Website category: phone
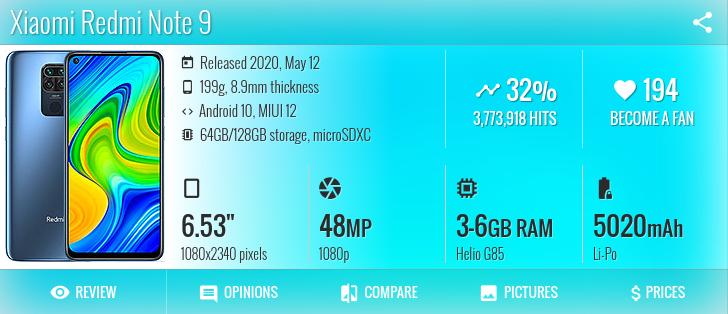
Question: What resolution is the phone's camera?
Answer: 1080p

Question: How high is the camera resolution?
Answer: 1080p

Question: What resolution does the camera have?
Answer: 1080p

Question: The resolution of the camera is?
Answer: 1080p

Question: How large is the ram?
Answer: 3-6 GB RAM

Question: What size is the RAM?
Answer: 3-6 GB RAM

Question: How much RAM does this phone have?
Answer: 3-6 GB RAM

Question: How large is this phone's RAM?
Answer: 3-6 GB RAM

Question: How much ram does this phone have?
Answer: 3-6 GB RAM

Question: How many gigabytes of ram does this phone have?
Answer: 3-6 GB RAM

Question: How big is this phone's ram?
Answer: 3-6 GB RAM

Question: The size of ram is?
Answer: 3-6 GB RAM

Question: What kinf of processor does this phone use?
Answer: Helio G85

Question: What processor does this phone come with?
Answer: Helio G85

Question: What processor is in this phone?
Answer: Helio G85

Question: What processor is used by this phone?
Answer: Helio G85

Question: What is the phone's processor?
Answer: Helio G85

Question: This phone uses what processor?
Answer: Helio G85

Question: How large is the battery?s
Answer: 5020 mAh

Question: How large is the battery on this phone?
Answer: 5020 mAh

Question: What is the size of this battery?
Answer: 5020 mAh

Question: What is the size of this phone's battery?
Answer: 5020 mAh

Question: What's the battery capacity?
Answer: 5020 mAh

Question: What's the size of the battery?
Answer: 5020 mAh

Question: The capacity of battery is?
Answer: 5020 mAh